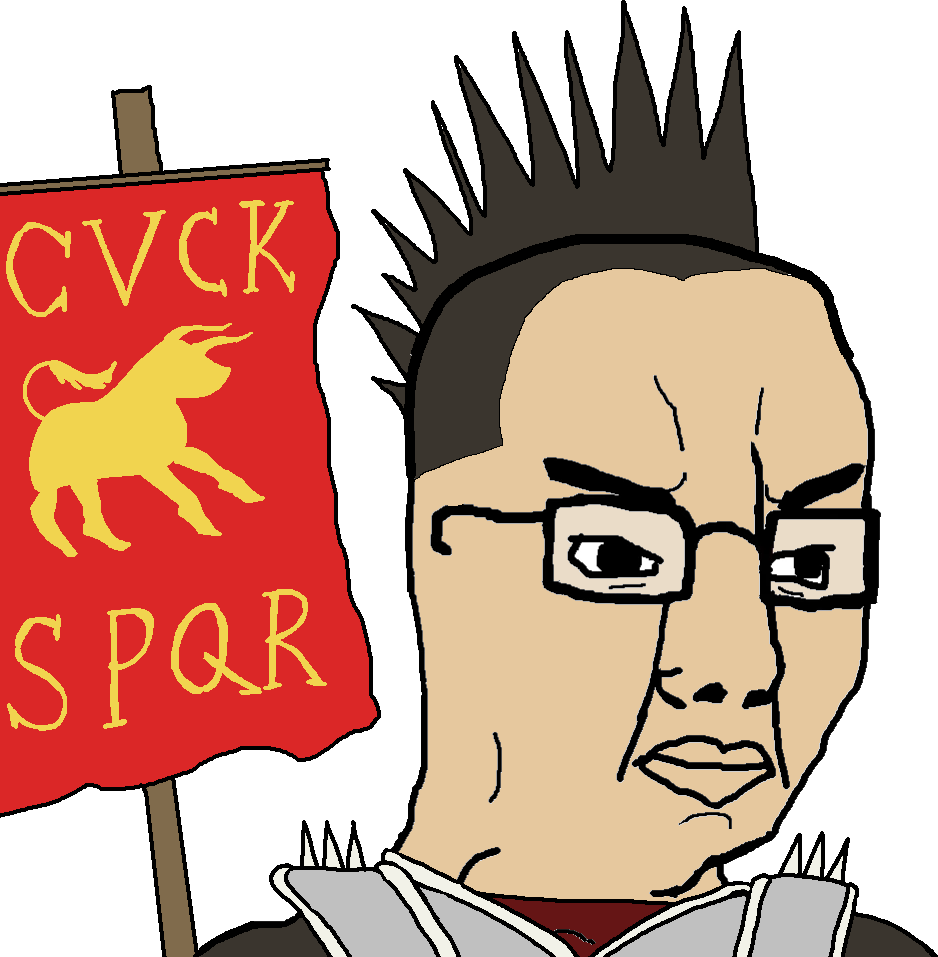
Label: 5_Poljak